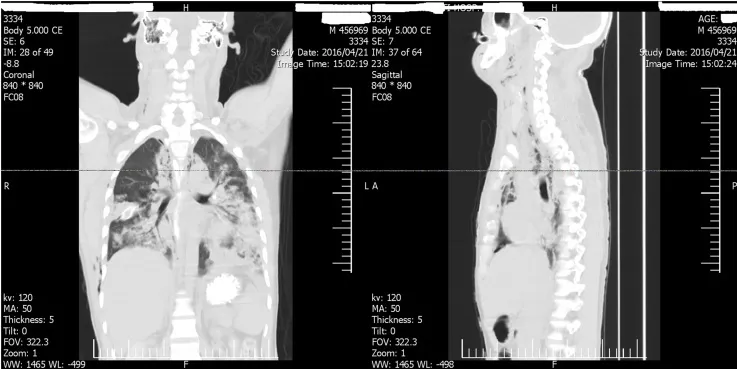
Coronal and sagital reformat view of chest show pneunomomediatinum and emphysema in cervical space.
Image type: radiology (ct)